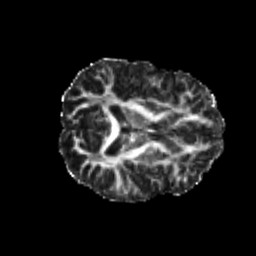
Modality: FA
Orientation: axial
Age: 21
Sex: male
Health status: healthy
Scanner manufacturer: philips
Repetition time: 7.39 s
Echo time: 0.08599 s